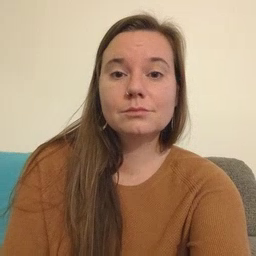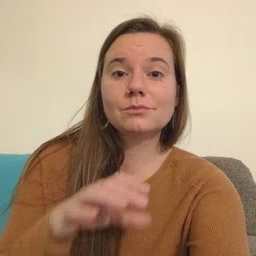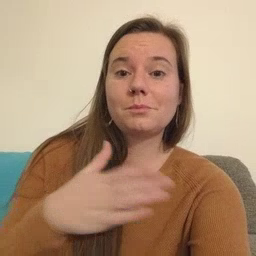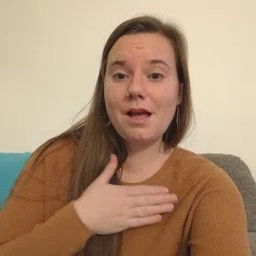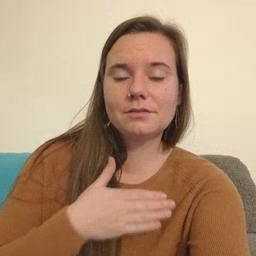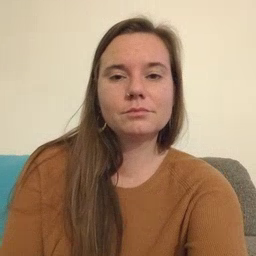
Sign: minemy